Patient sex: M
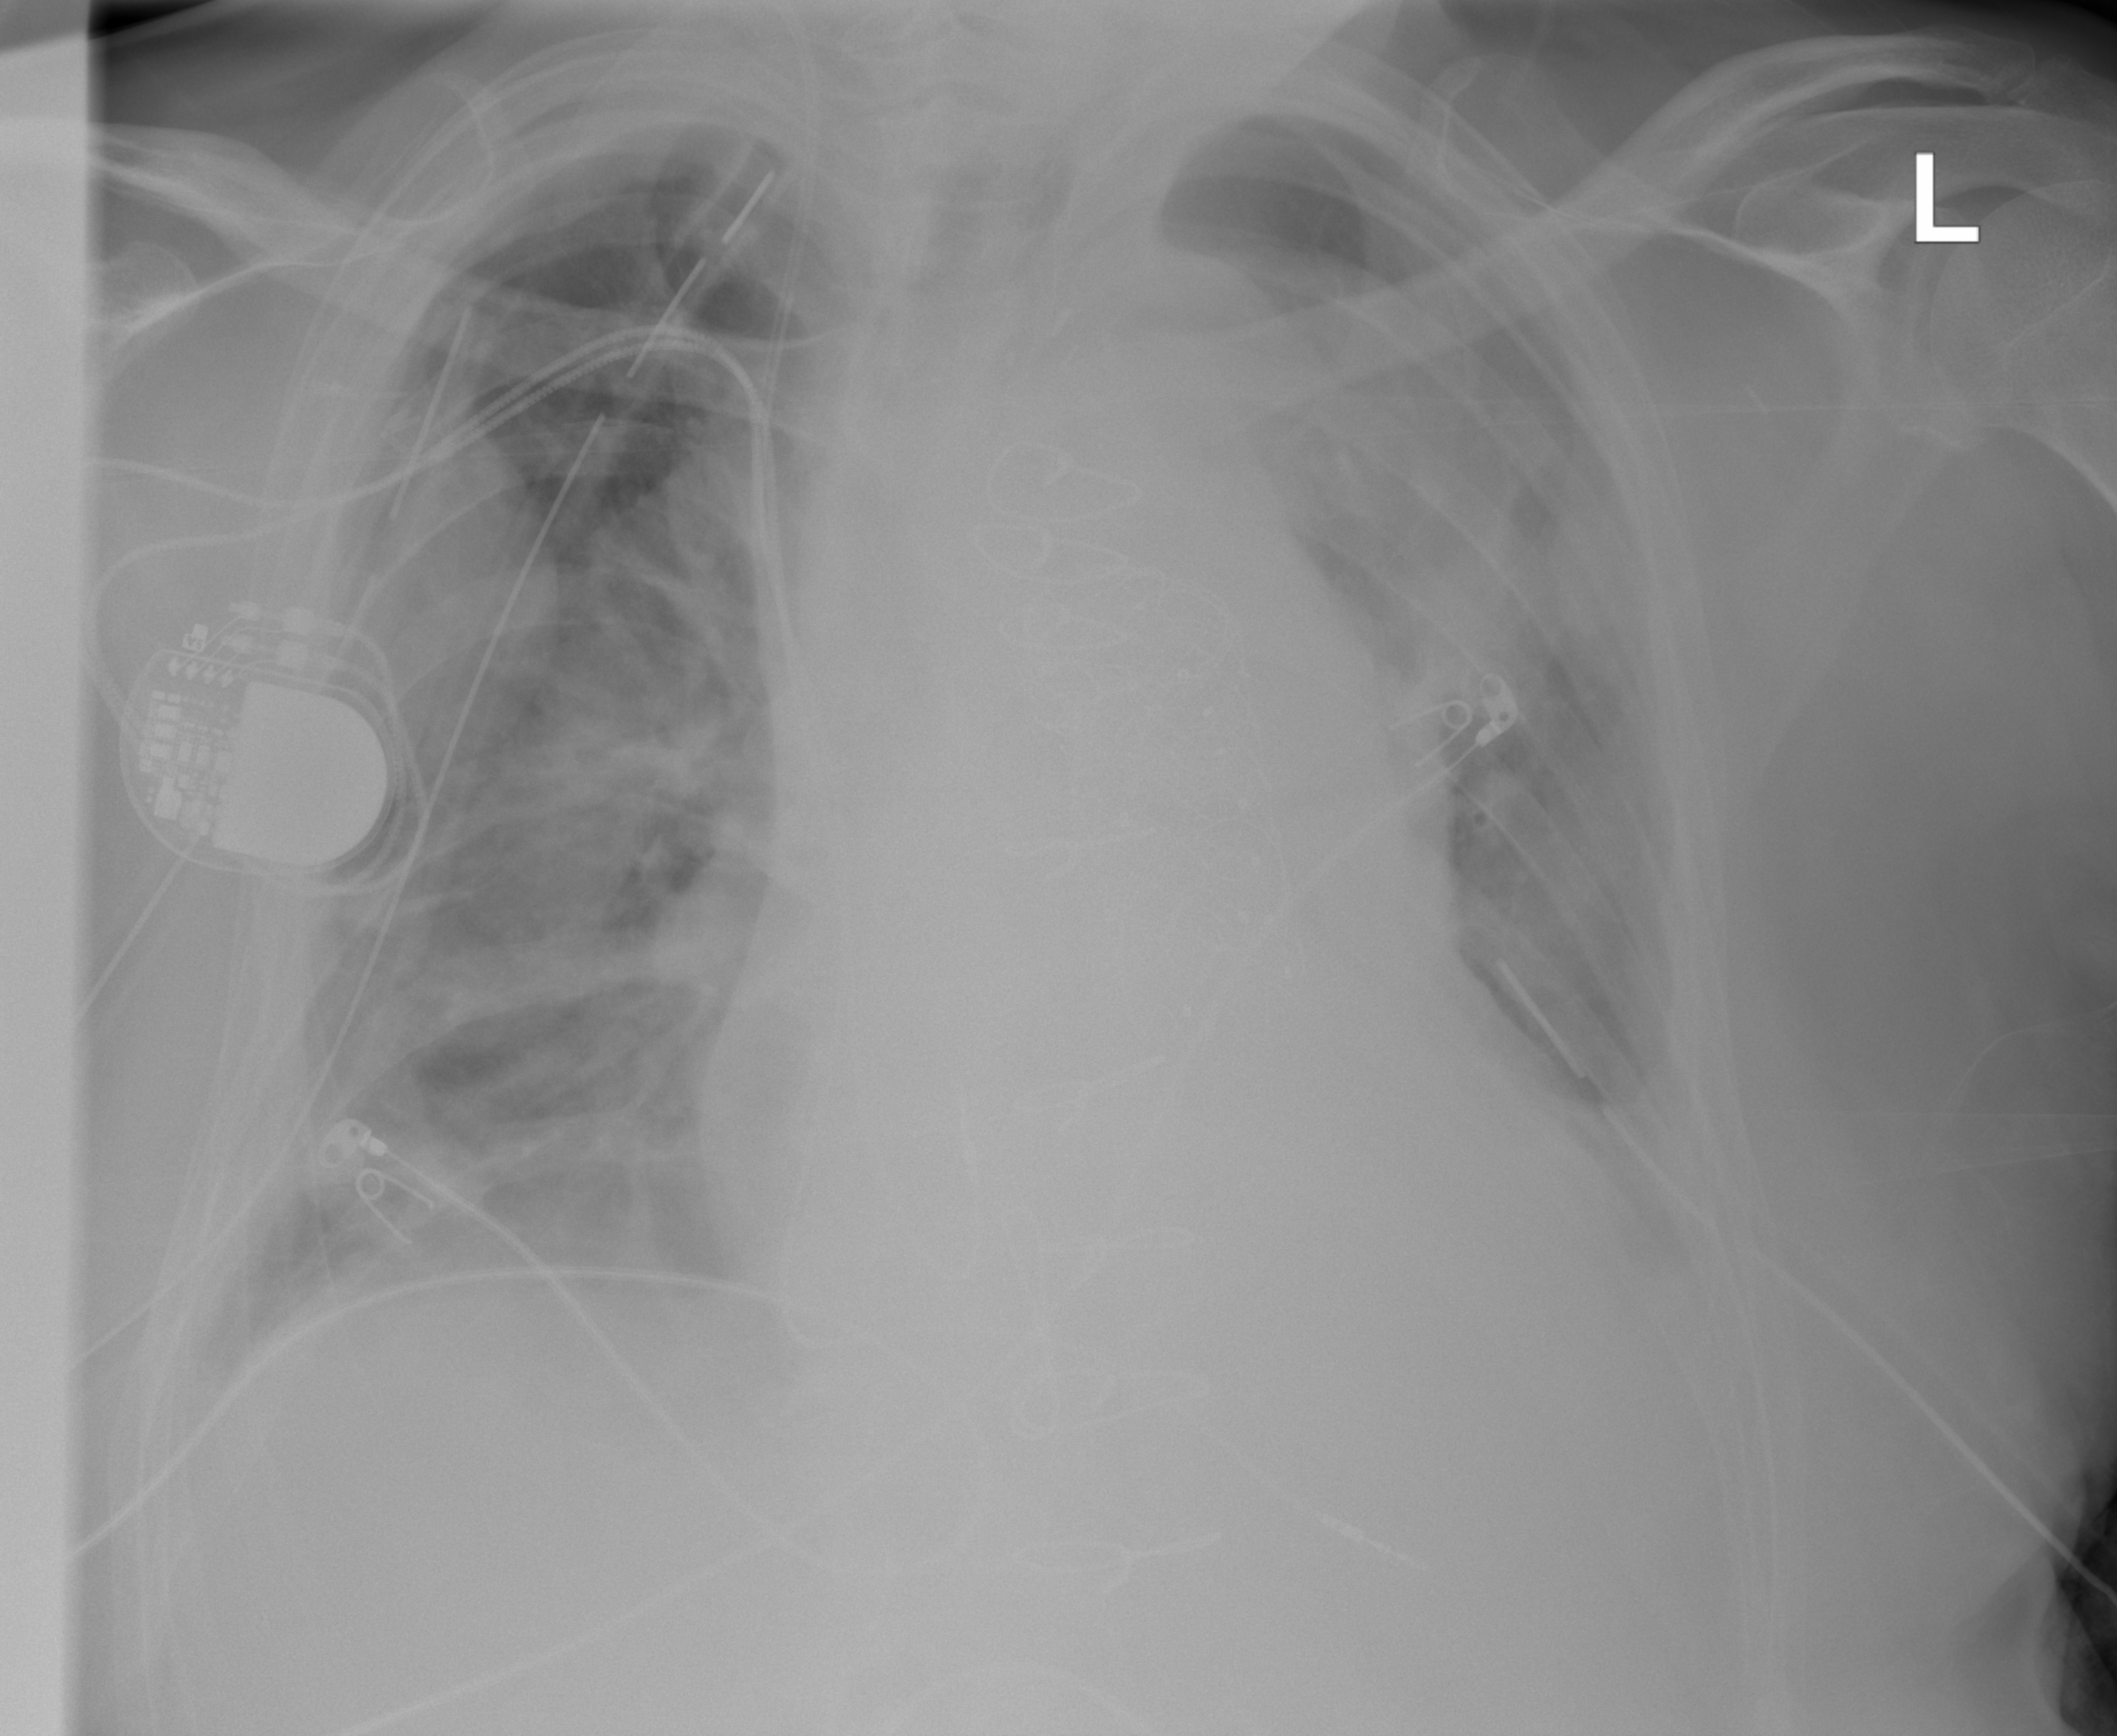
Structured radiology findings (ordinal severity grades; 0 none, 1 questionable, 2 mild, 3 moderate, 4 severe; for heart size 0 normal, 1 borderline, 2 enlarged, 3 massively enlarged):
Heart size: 2
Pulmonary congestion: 2
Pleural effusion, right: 1
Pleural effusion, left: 2
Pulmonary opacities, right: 2
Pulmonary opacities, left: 2
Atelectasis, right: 2
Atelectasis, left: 2